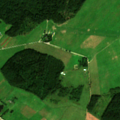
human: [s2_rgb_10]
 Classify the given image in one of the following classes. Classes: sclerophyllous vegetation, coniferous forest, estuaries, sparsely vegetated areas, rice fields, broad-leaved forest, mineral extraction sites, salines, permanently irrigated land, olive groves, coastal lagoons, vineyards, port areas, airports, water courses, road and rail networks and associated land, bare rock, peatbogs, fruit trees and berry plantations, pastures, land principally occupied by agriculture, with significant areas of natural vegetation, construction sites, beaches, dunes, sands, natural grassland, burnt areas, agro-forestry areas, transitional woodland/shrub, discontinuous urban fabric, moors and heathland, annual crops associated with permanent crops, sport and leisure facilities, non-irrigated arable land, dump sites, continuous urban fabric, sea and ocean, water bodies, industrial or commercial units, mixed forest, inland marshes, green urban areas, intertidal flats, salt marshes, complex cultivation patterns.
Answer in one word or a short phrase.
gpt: pastures, complex cultivation patterns, broad-leaved forest, mixed forest